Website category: book
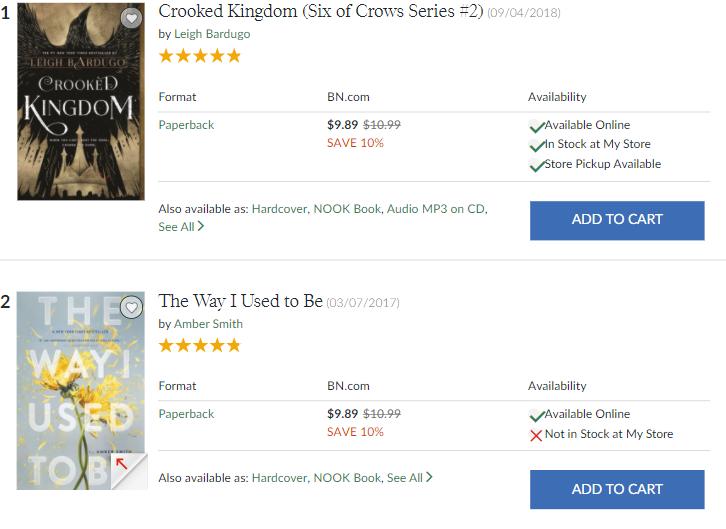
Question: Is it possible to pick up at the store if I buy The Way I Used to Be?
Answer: no

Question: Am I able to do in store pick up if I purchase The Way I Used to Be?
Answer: no

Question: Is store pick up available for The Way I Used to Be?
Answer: no

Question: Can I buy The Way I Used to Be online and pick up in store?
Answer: no

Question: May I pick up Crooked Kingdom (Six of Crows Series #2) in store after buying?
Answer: yes

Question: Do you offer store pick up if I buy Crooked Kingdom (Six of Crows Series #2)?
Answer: yes

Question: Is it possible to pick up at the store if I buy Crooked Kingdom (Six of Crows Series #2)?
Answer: yes

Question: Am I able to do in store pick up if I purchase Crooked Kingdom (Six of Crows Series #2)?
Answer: yes

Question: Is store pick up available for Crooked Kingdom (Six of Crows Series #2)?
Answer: yes

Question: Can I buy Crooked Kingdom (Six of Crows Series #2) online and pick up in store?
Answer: yes